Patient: sex F, age 83
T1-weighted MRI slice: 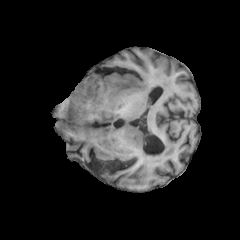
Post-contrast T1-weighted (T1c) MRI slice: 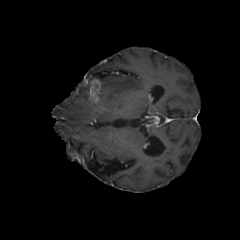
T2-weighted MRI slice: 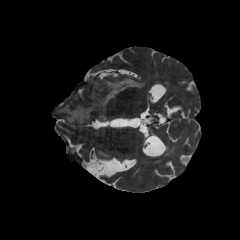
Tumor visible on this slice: yes
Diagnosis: Glioblastoma, IDH-wildtype
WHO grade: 4